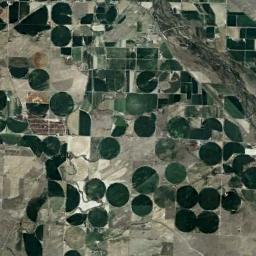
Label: circular_farmland